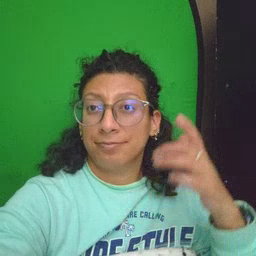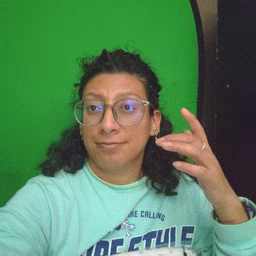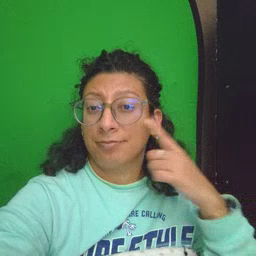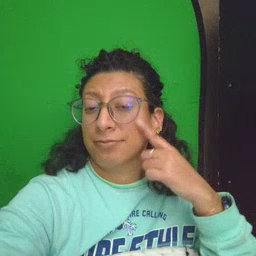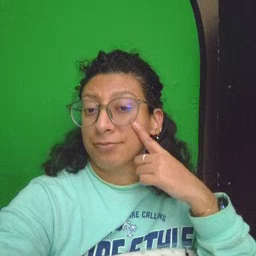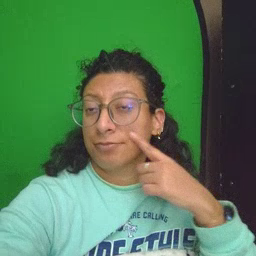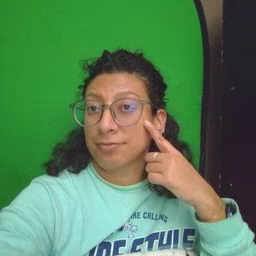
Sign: cheek